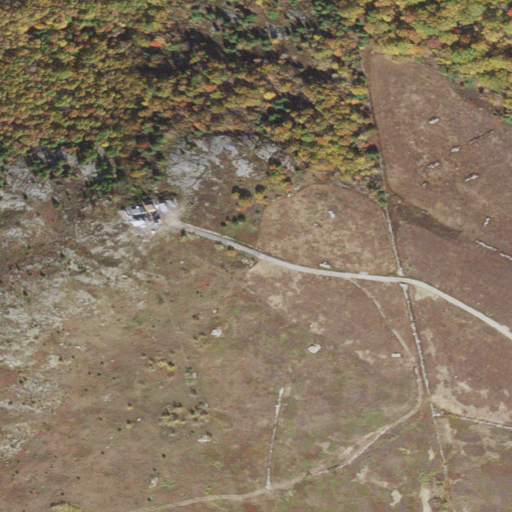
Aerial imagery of mountain in New Hampshire named Prospect Mountain containing shrub, mixed forest, deciduous forest, open development, grassland, and low intensity development